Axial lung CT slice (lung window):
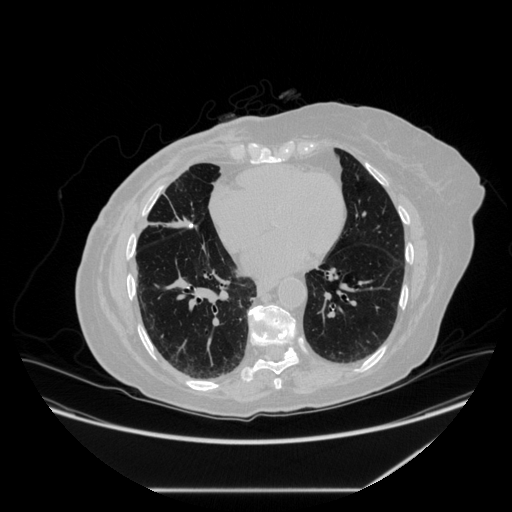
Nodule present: yes
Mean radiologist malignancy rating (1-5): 1.25